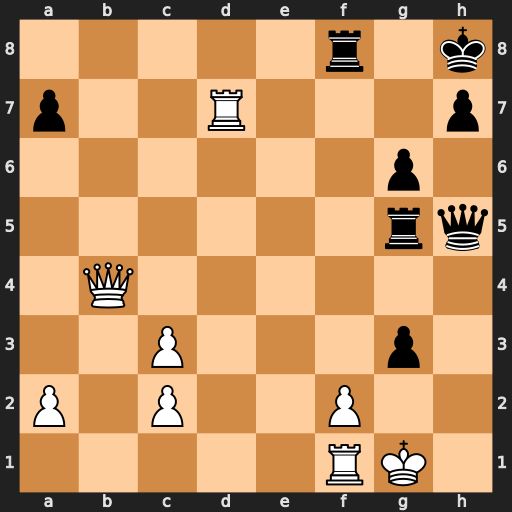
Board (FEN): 5r1k/p2R3p/6p1/6rq/1Q6/2P3p1/P1P2P2/5RK1
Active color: w
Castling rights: -
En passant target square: -
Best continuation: Qxf8#